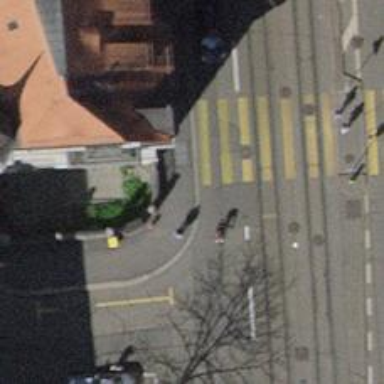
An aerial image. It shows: Kerb barrier.